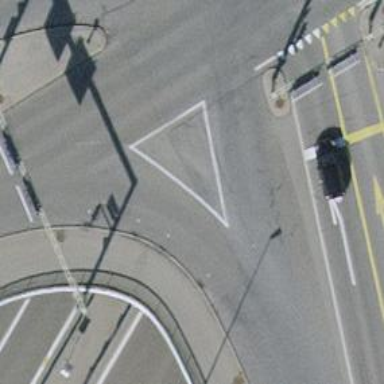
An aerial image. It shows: Road with traffic signals.